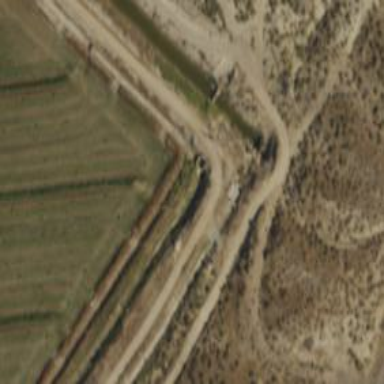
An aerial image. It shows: Sluice gate on waterway.